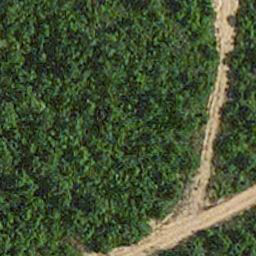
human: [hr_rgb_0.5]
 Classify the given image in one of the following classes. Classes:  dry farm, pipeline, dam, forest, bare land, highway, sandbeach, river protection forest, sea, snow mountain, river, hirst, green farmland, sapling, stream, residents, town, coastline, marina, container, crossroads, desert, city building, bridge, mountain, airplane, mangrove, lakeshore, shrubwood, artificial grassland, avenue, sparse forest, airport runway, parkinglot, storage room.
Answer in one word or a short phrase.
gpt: avenue